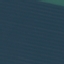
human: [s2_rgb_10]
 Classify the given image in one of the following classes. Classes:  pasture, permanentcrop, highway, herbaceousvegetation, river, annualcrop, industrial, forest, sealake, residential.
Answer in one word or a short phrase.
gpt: AnnualCrop